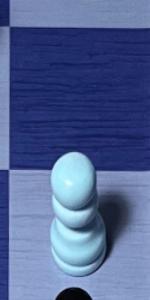
Label: Pawn_White